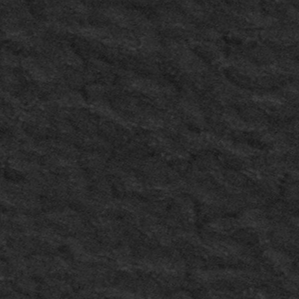
Label: frost